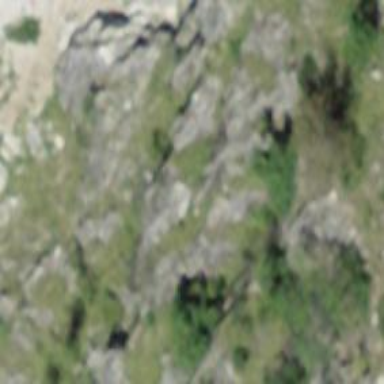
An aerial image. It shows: Cliff in nature.